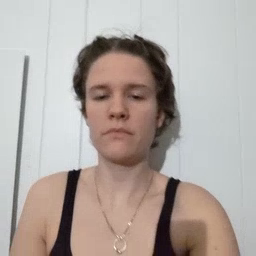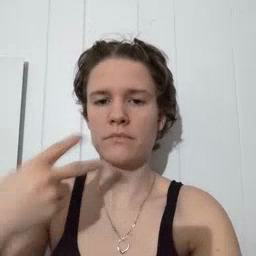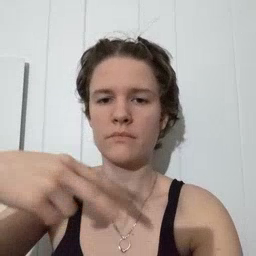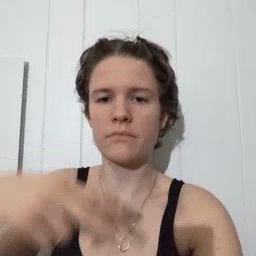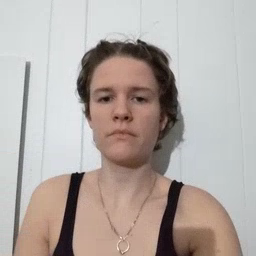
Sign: dance